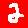
Digit: 2